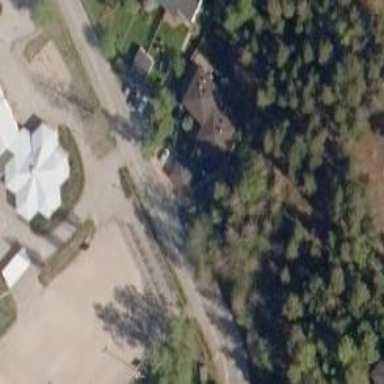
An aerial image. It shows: Residential road with asphalt surface and embankment.